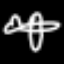
Label: airplane